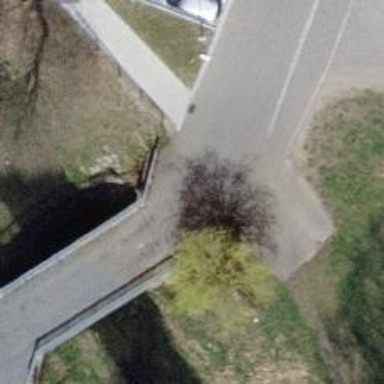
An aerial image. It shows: Residential road with asphalt surface that features bridge.